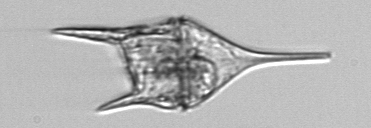
Label: Tripos_lineatus